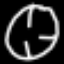
Label: clock